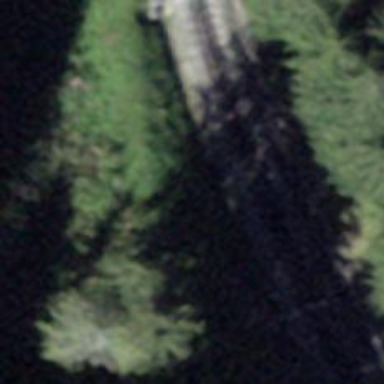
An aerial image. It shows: Narrow-gauge railway track with one electrified contact line.